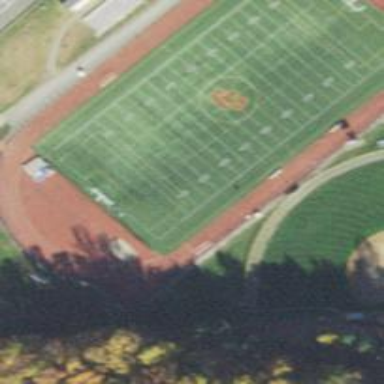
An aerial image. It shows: American football pitch with artificial turf surface for leisure land.